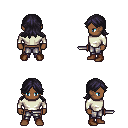
a pixel art fantasy rpg character, male body template, human, dark skin, white long-sleeve shirt, metal pants, raven loose hair, brown shoes, dagger, four views (front, back, left, right), 2x2 character sprite sheet, small pixel art, hard edges, no anti-aliasing